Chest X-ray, AP view. Patient: 49 years old, sex M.
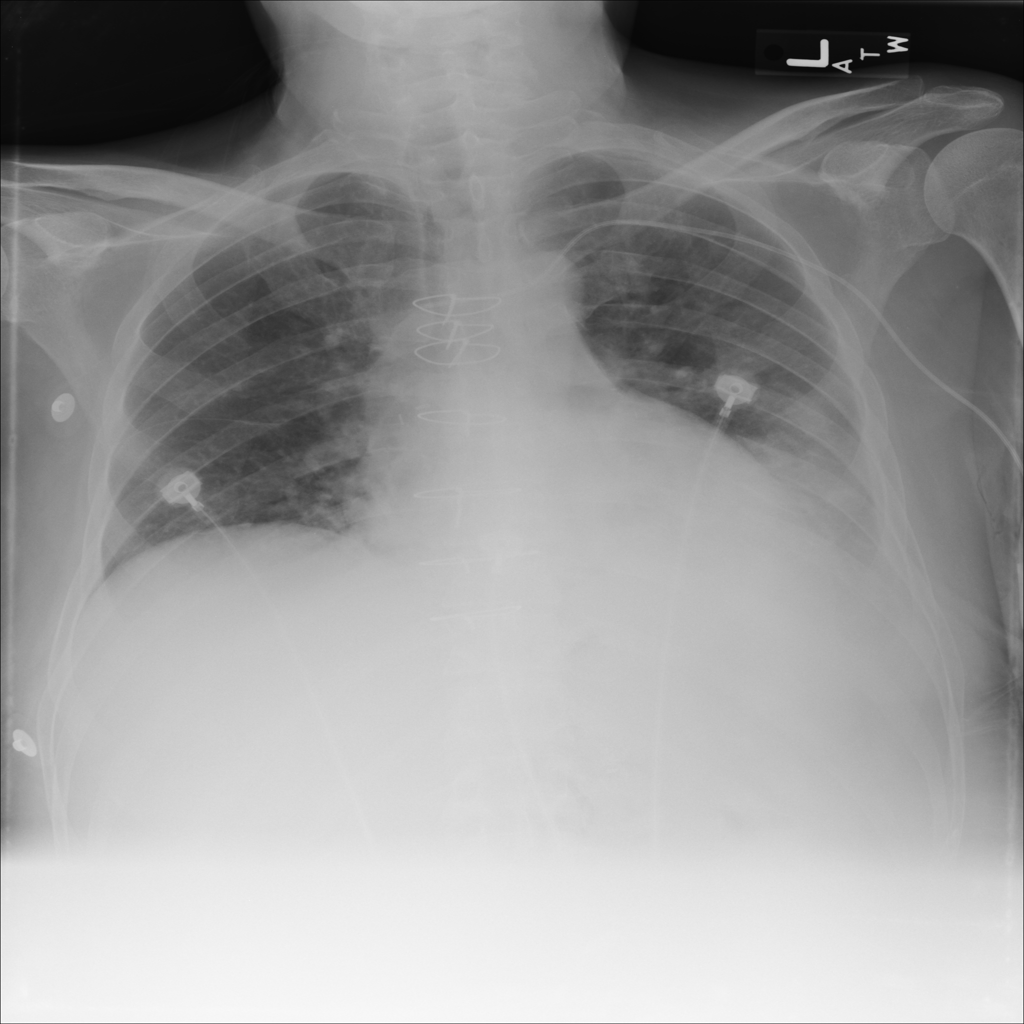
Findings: Effusion, Infiltration